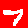
Digit: 7